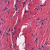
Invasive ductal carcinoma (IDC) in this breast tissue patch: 0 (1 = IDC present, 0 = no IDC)